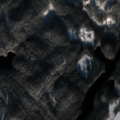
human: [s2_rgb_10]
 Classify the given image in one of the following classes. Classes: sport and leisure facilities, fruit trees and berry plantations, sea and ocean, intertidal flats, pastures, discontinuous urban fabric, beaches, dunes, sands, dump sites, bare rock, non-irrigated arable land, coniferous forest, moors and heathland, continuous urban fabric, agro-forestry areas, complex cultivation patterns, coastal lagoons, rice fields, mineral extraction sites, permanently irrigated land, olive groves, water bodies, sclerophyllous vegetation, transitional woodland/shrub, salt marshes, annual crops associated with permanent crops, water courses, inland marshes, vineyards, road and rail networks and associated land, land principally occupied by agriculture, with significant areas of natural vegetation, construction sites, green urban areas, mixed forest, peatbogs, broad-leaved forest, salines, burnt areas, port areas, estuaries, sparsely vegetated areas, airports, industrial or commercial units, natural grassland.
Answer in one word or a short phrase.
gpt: coniferous forest, mixed forest, transitional woodland/shrub, water bodies